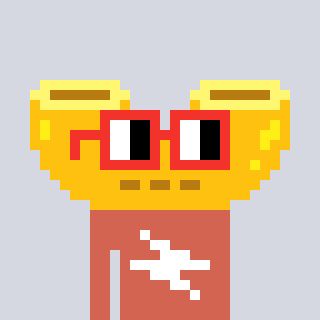
a pixel art character with square red glasses, a macaroni-shaped head and a peachy-colored body on a cool background